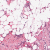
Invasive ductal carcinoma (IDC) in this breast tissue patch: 1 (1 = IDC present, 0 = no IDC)